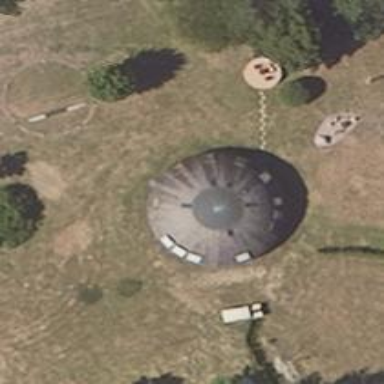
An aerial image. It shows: Building with dome-shaped roof.